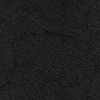
Atmospheric dust classification: not_dusty